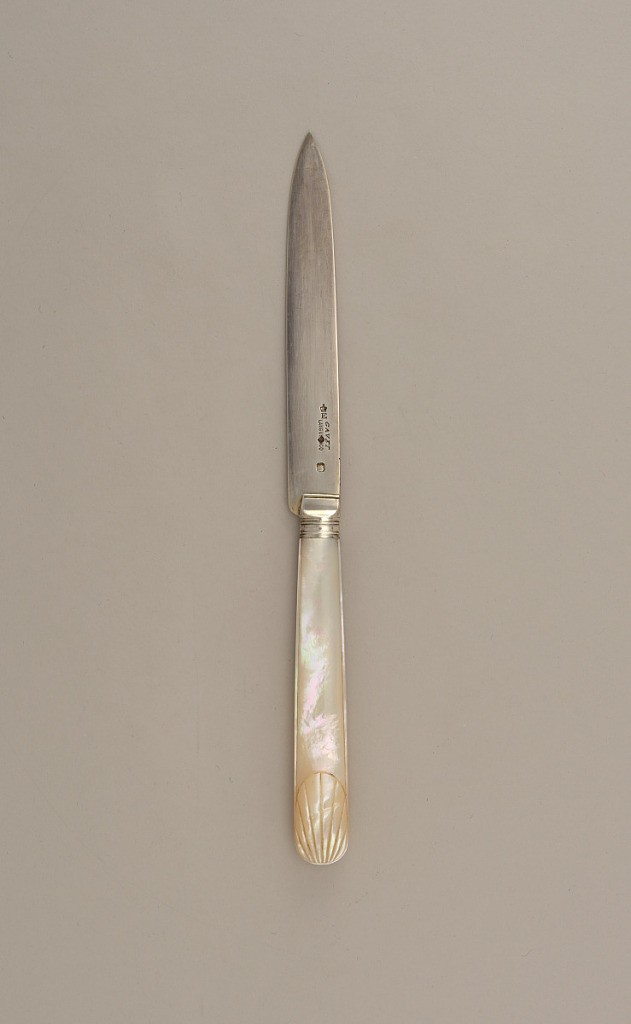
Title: Knife with Mother-of-Pearl Handle
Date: late 19th century
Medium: mother-of-pearl, silver
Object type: knife
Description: Rounded blade tapering to a point. Banded silver ferruleTapering mother-of-pearl handle with stepped sides, ending in rounded terminal decorated with carved shell motif on both converse and reverse sides.